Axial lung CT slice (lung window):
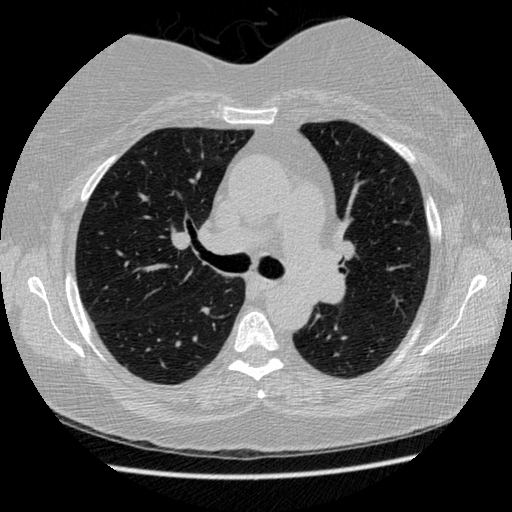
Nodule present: no